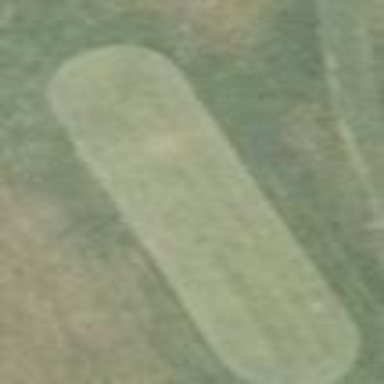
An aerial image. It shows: Golf tee.